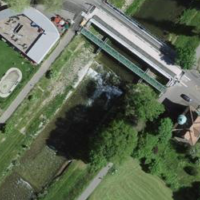
EUNIS habitat code: 25
Species observed at this site:
Allium ursinum
Motacilla cinerea
Prunus spinosa
Alopochen aegyptiaca
Mergus merganser